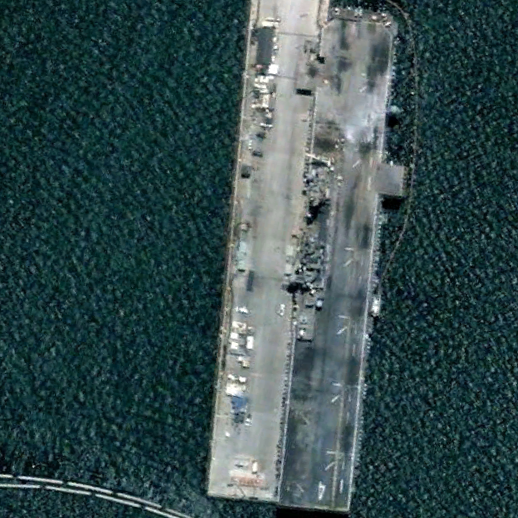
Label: assault